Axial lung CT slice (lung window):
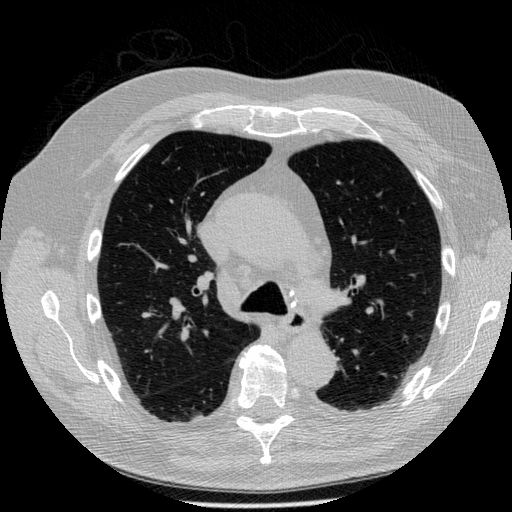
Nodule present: no